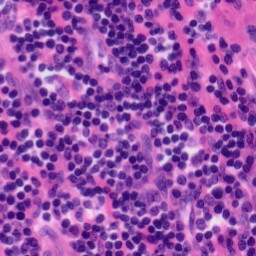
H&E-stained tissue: Tonsil